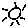
Label: sun